Question: I have an asp.net 4.0 application that contains a web service that is used to render some data through ajax. I have the service attached to my scriptmanager through a script reference. My site is protected by forms authentication.
'''
<ajaxtoolkit:toolkitscriptmanager id="ScriptManager1" runat="server" enableviewstate="false"
asyncpostbacktimeout="3600" scriptmode="Auto" enablepagemethods="true" CombineScripts="true" EnableCdn="true" >
<Services>
<asp:ServiceReference Path="~/WebServices/PortalWebService.asmx" />
</Services>
</ajaxtoolkit:toolkitscriptmanager>
'''
When i try and call the webservice method using javascript and my auth ticket is still valid everything is hunky dory and i get my response back perfectly fine. But if my auth ticket is expired when the javascript call is made then the server pops up a window asking for me to authenticate.
The server is responding with a 401 request for basic authentication! Which when you enter valid information does absolutely nothing but pop up the window again.

I've attached an on error handler to my service method call and it is fired after the user has been prompted for a window that doesn't work. How do i fix this? It needs to either report the error to the onerror handler or redirect the user (which is not likely to happen).
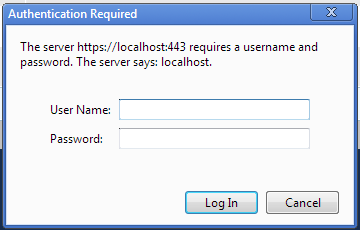
Answer: Fixed it by disabling basic and digest authentication in IIS (Forms authentication was already enabled). Once i did this, it used forms authentication with the correct behavior.